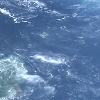
Label: water